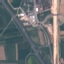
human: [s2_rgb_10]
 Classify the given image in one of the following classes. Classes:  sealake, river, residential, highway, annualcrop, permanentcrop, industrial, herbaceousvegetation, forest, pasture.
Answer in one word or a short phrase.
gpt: Highway